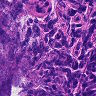
Metastatic tissue present: no